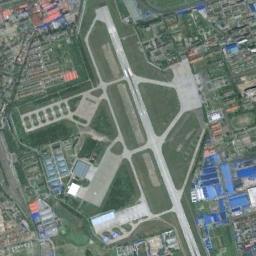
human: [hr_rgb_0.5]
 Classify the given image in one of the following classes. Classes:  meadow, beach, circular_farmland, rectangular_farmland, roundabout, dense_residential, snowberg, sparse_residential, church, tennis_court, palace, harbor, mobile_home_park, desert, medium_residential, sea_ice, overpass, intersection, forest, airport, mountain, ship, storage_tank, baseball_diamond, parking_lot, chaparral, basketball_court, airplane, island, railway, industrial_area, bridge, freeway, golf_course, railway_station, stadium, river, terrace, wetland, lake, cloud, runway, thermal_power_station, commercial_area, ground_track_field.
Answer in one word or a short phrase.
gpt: airport